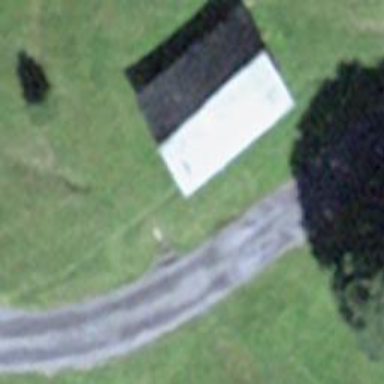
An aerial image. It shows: Bench.